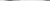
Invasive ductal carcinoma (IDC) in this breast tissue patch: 0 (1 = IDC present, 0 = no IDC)